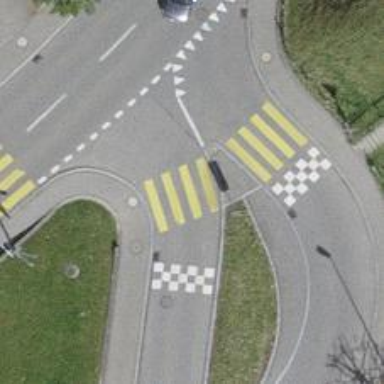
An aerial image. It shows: Pedestrian crossing with zebra markings on the footway.